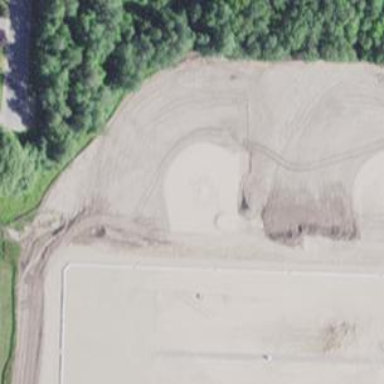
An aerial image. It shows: Baseball pitch for leisure land.